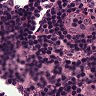
Metastatic tissue present: no